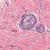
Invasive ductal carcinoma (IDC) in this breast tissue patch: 0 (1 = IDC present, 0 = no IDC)